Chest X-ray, PA view. Patient: 38 years old, sex M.
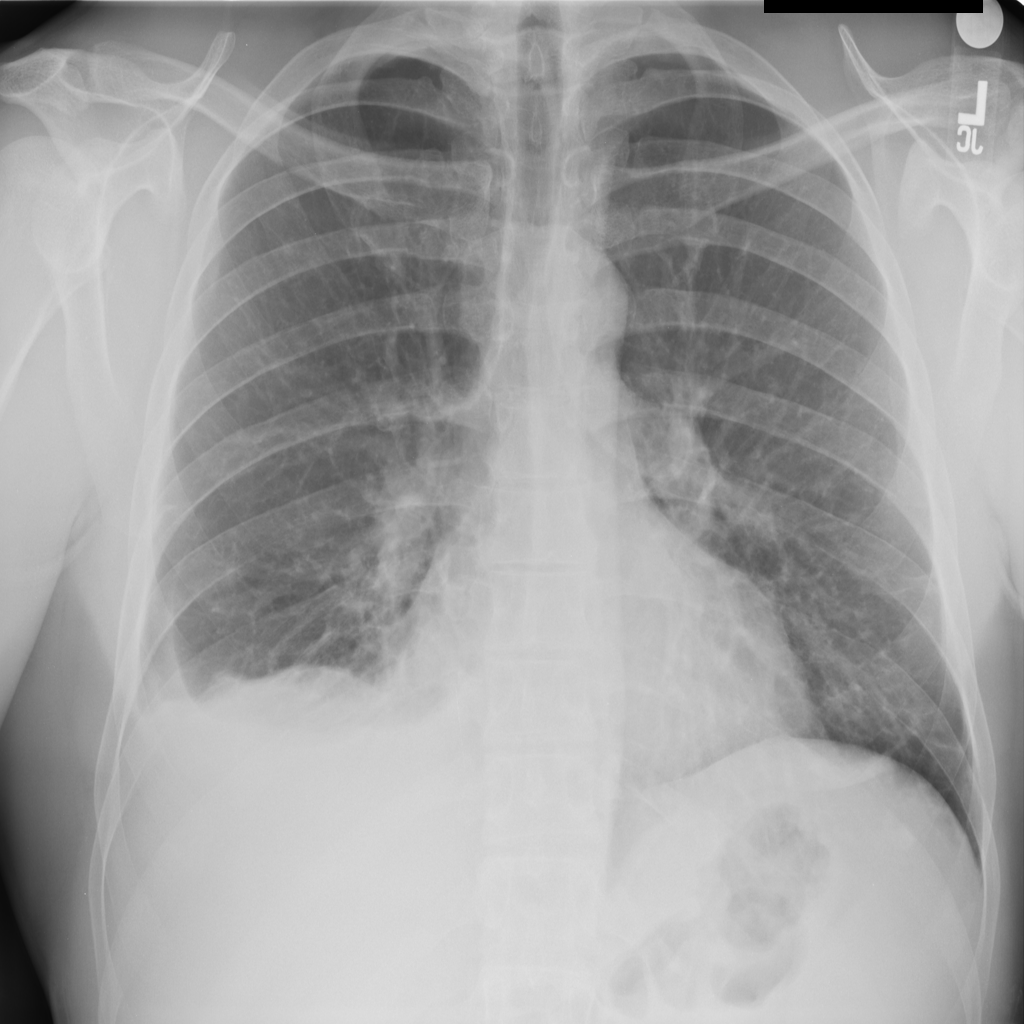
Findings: Atelectasis, Effusion